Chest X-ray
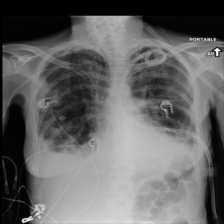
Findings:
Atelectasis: negative
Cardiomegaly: negative
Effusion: negative
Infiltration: positive
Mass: negative
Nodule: negative
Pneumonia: negative
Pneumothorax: negative
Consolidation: negative
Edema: negative
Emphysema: negative
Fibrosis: negative
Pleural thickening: negative
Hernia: negative